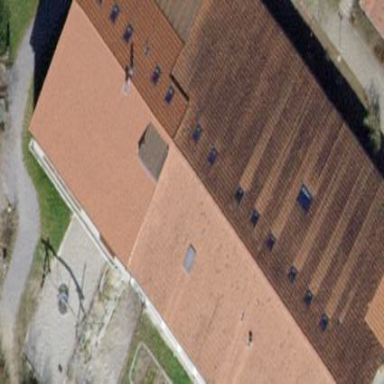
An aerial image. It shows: School building.